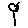
Label: flower